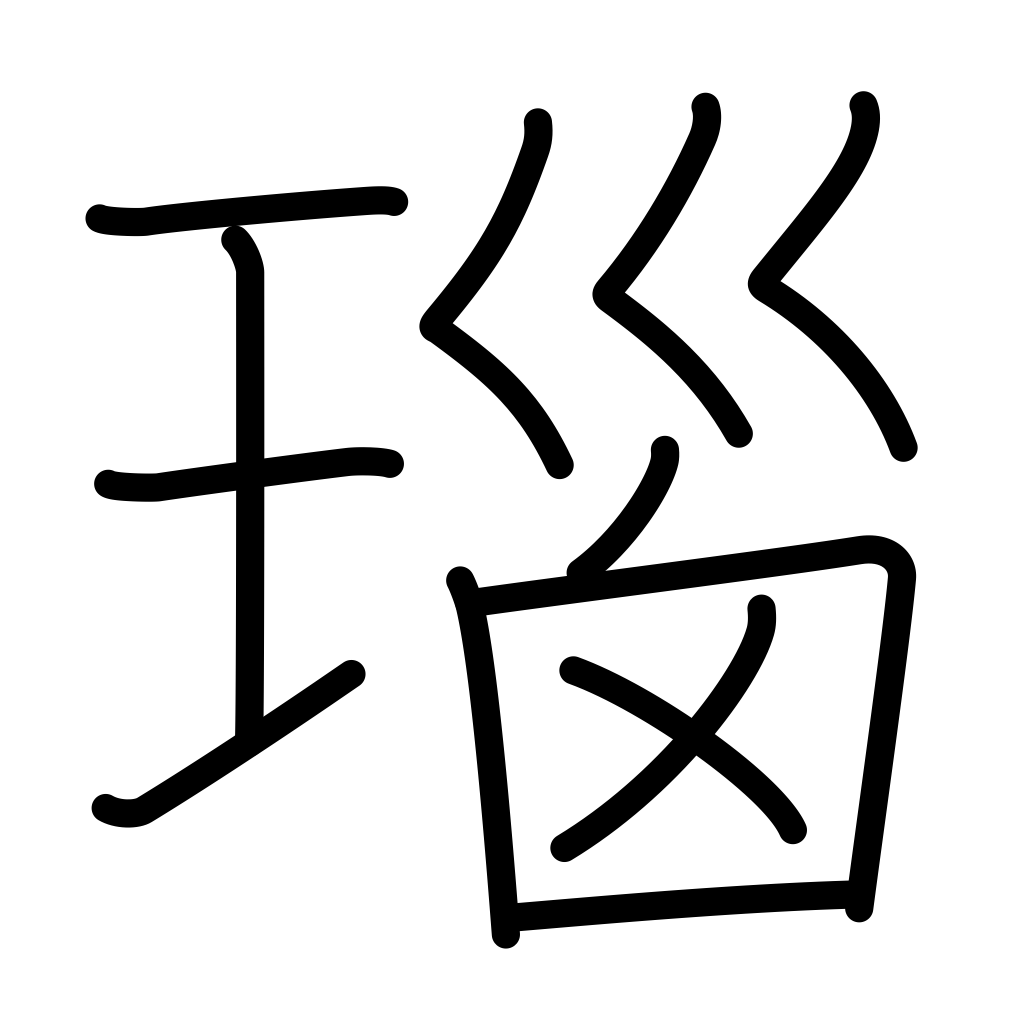
Meaning: agate, onyx